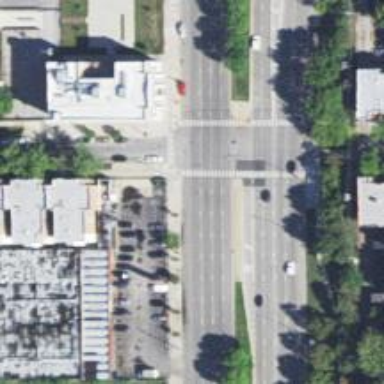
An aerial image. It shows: Footway located on traffic island.